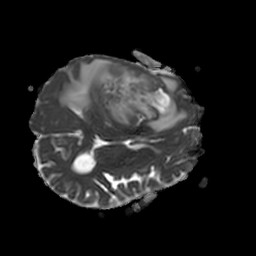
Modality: ADC
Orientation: axial
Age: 66
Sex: male
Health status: ill
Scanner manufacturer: philips
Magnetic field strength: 3 T
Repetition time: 3.8 s
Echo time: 0.09 s